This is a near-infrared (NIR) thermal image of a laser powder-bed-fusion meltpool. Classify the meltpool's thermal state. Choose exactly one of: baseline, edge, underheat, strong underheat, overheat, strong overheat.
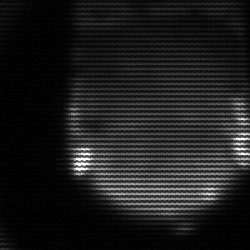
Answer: edge